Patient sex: F
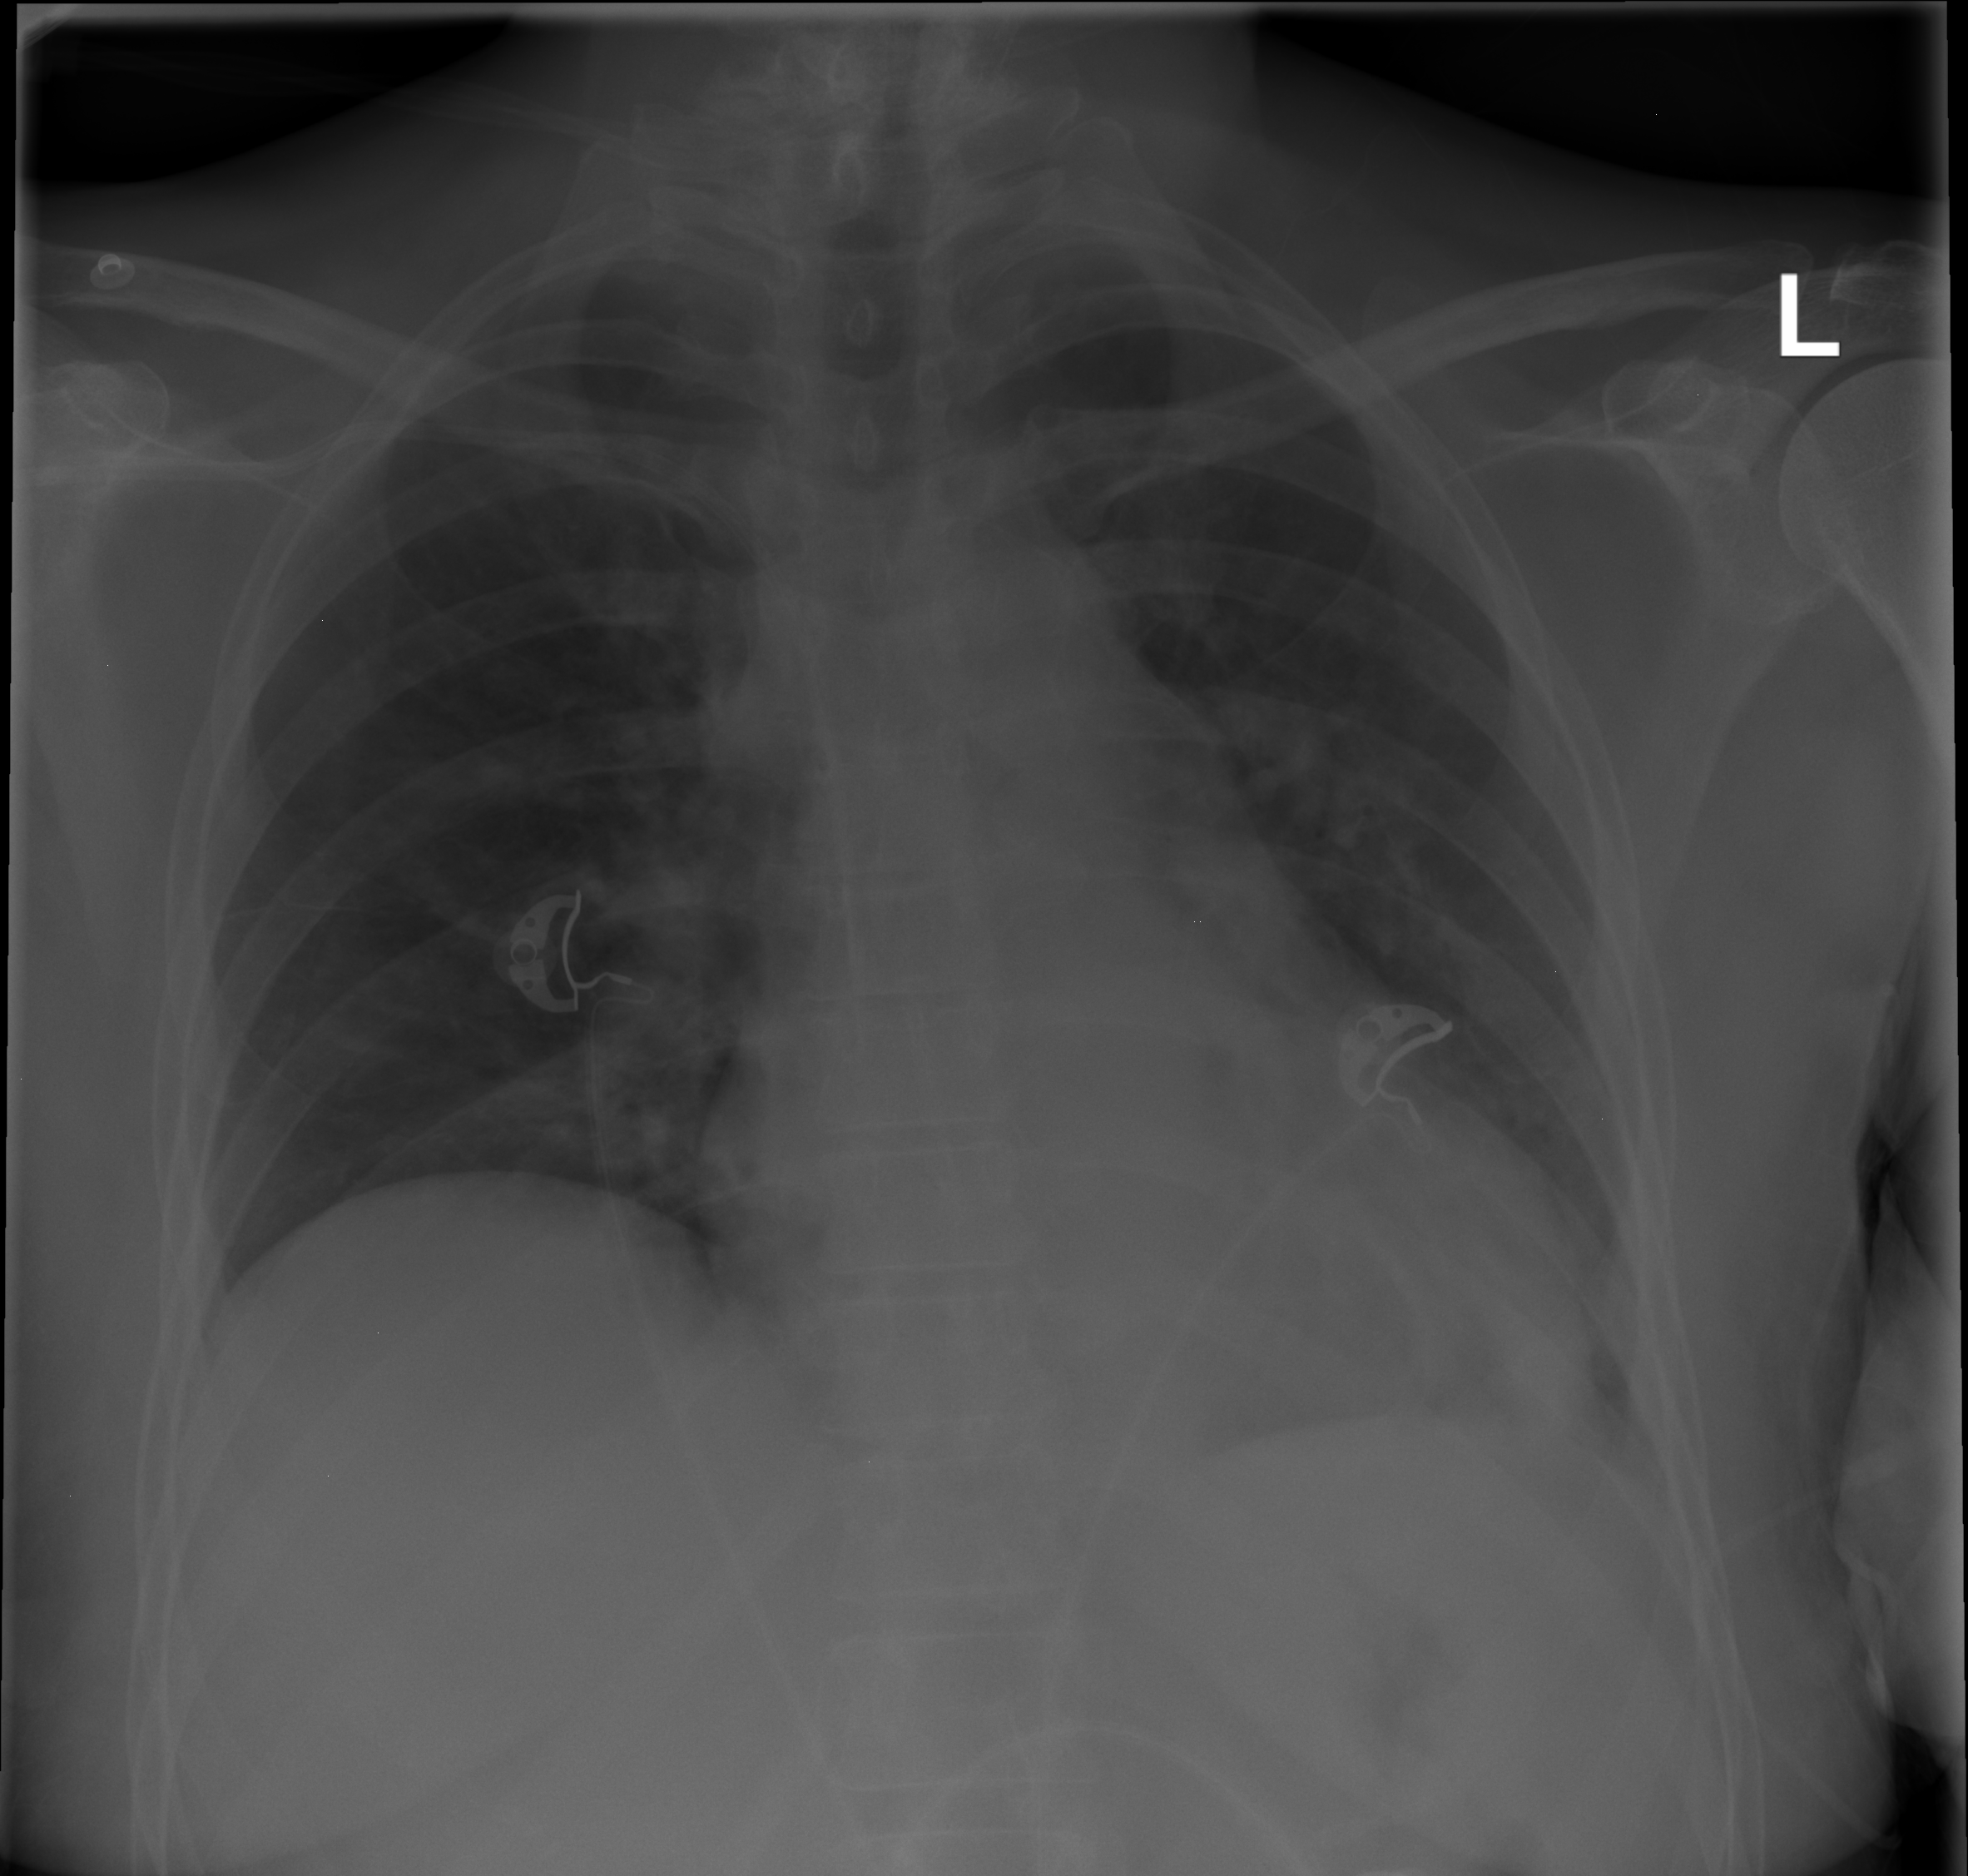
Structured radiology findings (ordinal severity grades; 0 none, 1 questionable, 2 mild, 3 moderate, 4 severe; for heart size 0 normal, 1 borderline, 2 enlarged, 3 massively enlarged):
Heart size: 1
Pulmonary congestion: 0
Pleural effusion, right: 0
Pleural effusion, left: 2
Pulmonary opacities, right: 0
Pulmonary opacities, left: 0
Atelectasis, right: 0
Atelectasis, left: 2